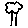
Label: tree